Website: walmart
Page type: orders-overview
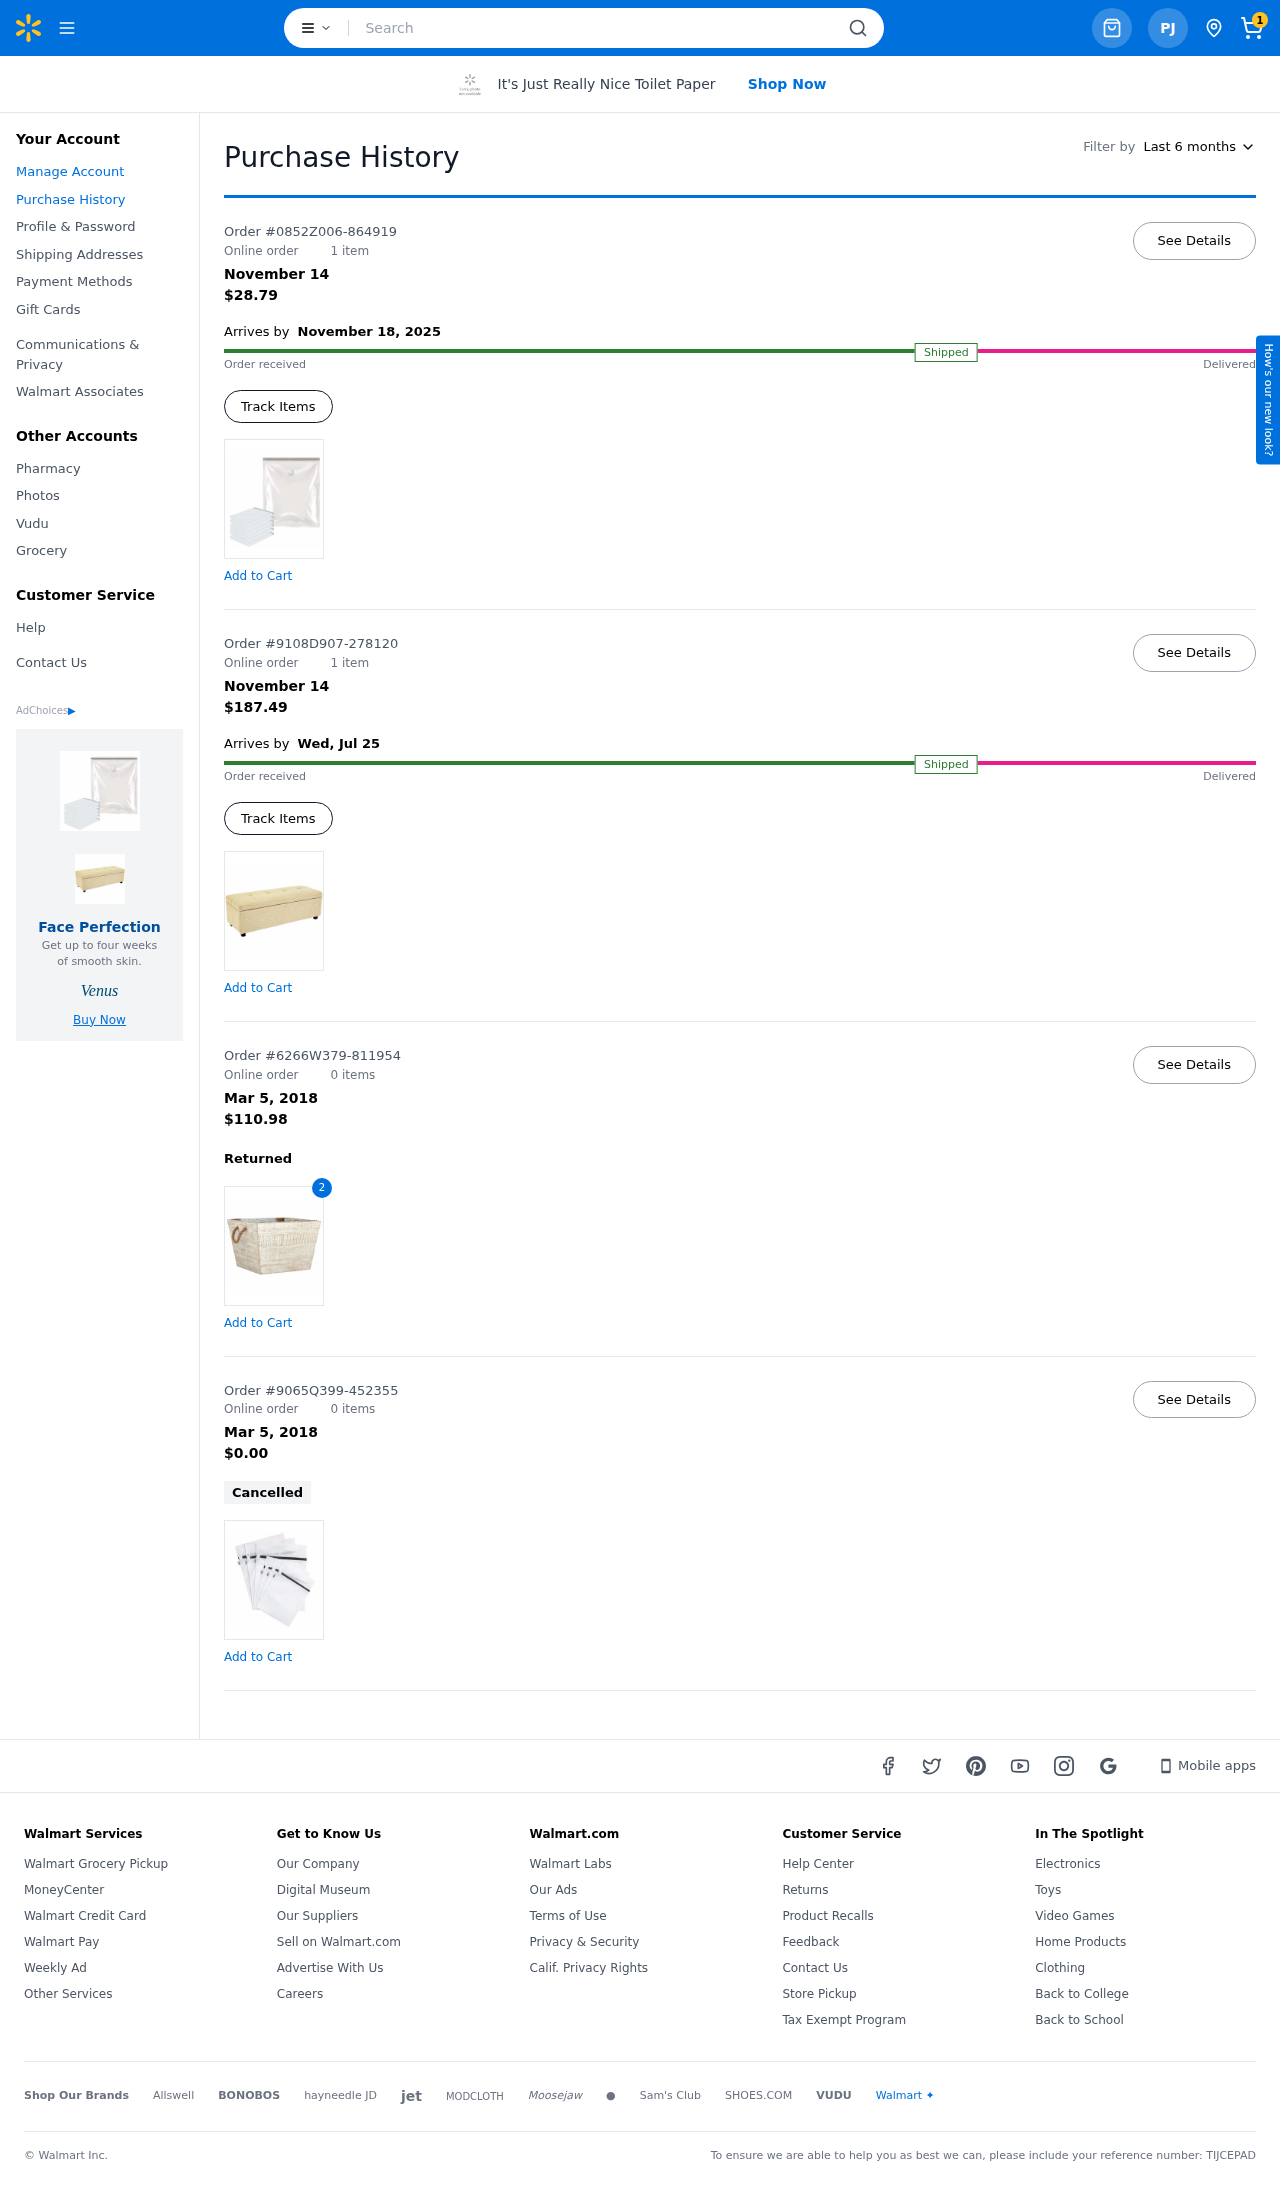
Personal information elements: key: PII_INITIALS
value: PJ
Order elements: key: ORDER_NUM_ITEMS
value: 1
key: ORDER1_ID
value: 0852Z006-864919
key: ORDER1_NUM_ITEMS
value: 1 item
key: ORDER1_DATE
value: November 14
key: ORDER1_TOTAL
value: $28.79
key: ORDER1_DELIVERY_DATE
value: November 18, 2025
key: ORDER2_ID
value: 9108D907-278120
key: ORDER2_NUM_ITEMS
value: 1 item
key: ORDER2_DATE
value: November 14
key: ORDER2_TOTAL
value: $187.49
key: ORDER2_DELIVERY_DATE
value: Wed, Jul 25
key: ORDER3_ID
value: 6266W379-811954
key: ORDER3_NUM_ITEMS
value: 0 items
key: ORDER3_DATE
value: Mar 5, 2018
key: ORDER3_TOTAL
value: $110.98
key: ORDER3_ITEM_QTY
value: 2
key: ORDER4_ID
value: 9065Q399-452355
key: ORDER4_NUM_ITEMS
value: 0 items
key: ORDER4_DATE
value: Mar 5, 2018
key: ORDER4_TOTAL
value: $0.00
Search elements: key: HEADER_SEARCH
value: Search